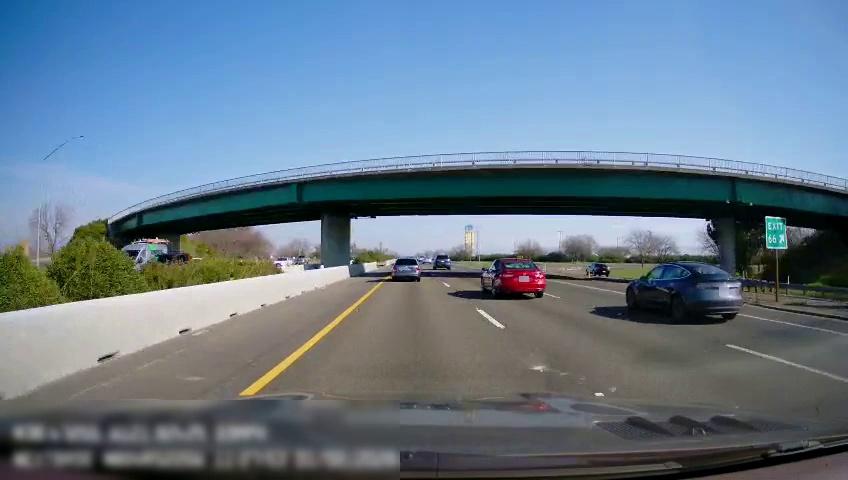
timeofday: Day
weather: Sunny
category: Drivable Space
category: Vehicles | Van
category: Vehicles | Car
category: Vehicles | Truck
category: Vehicles | Truck
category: Vehicles | SUV
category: Vehicles | Car
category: Vehicles | SUV
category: Vehicles | Car
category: Vehicles | Car
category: Lanes | Current Lane
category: Lanes | Current Lane
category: Lanes | Alternate Lane
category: Lanes | Alternate Lane
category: Traffic | Signs